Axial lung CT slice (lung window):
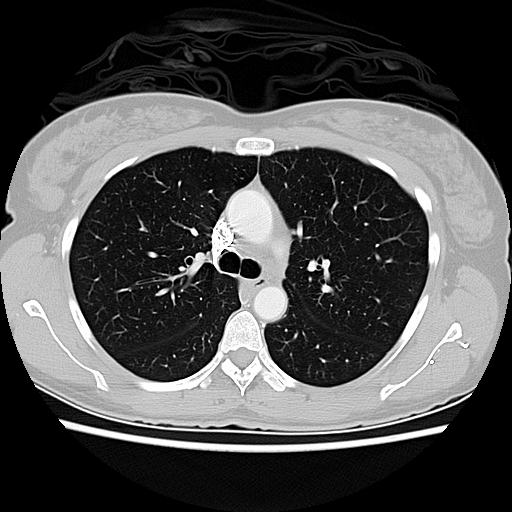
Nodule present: no